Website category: camera
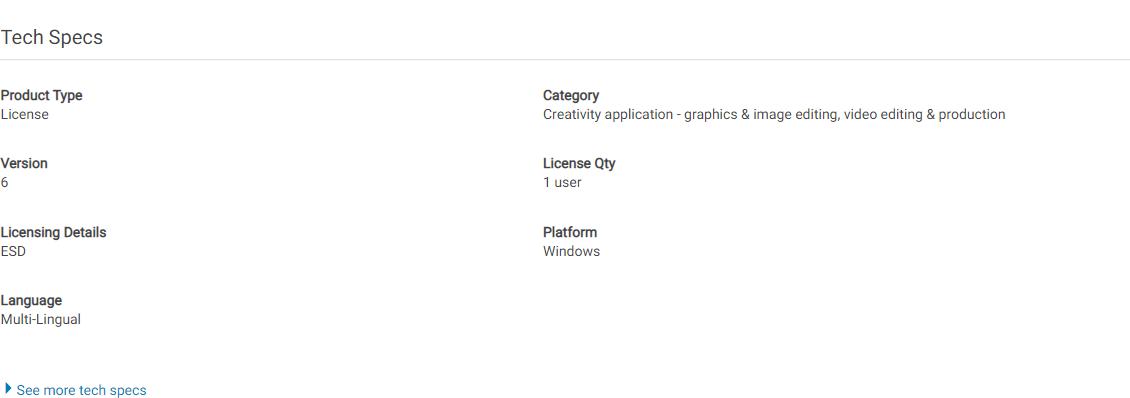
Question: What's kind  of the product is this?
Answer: License

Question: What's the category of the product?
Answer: License

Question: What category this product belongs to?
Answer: License

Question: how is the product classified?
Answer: License

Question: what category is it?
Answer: License

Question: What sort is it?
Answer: License

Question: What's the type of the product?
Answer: License